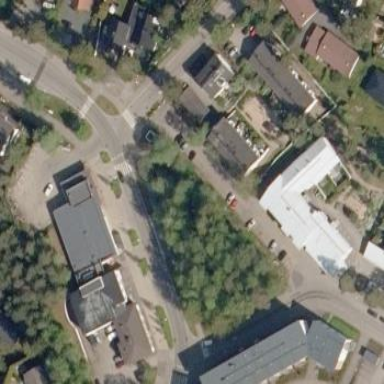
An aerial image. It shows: Parking area.